Question: I'm working on a nodejs project.
I'm using <URL> for my authentication, it works perfectly, but i'm in trouble when I try to get the username of some people using soundcloud.
here is my the part of my code I use to store the profile informations in my database :
'''
function findOrCreateUser (accessToken, refreshToken, profile, done) {
User.findOne({ oauthID: profile.id }, function(err, user) {
if(err) console.log(err);
if (!err && user != null) done(null, user);
else {
var user = new User( {
oauthID : profile.id,
name : profile.displayName,
created : Date.now(),
pwd : 'no-pwd',
mail : '',
path : ''
});
// temporary path using mongo _id
user.path = user._id;
console.log( "familyName " + profile.familyName ); // undefined
console.log( "givenName " + profile.givenName ); // undefined
console.log( "middleName " + profile.middleName ); // undefined
console.log("displayName "+ profile.displayName ); // empty if the user didn't fill the field
if (profile.displayName == '') user.name = "Jacky Chan";
// if email exists...(i cant access it on soundcloud but i don't really need it
if(typeof(profile.emails) != 'undefined') user.mail = profile.emails[0].value;
user.save(function(err) {
if(err) {
console.log(err);
}
else {
console.log("saving user " + user.name );
done(null, user);
};
});
};
});
}
'''
OK so everything is working fine here, profile.displayName return a String according to <URL>.
The problem is that this String is obtained with the First Name and the Last Name of the user that are not required, so it's often empty. the only required field is the username.
this picture illustrates it:

So my question is :
any help very appreciated! :)
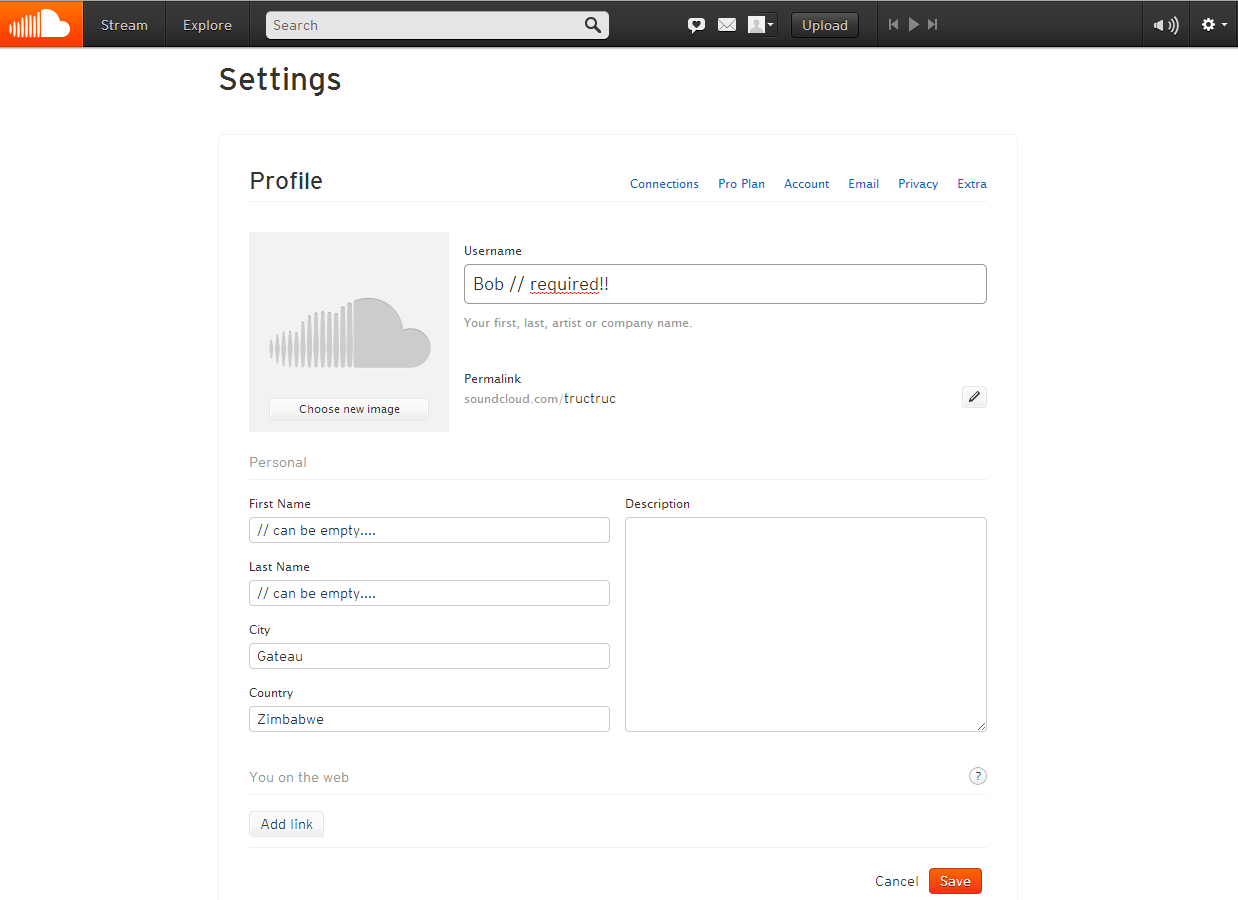
Answer: Solved!!
I had to modify the <URL>
At line 88 I replaced "full_name" by "username" referring to <URL>
:)